Question: I have been struggling with Backbone the last few days in trying how to best approach dealing with some dynamic elements added by a user and sync those successfully with the database. I have one model and one view.
The model created is fairly straightforward, it represents a product(t-shirt) in a database and has the attributes: id, price, size, brand, colors.
The problem I am faced with is the colors attribute. The colors cannot be pre-populated by design (unfortunate as it may be) to allow for the user to enter any custom color and name it as freely as they want. In addition to the name, the user has to specify if the color is available. Clicking the Add Text button/link will have an input field and dropdown appended to the div below.
: What is the best way to add these multiple color properties as ONE attribute of the model?
I need to have all the colors/availability values as one property when it attempts to insert or update itself with the API as the colors property and goes into one row in the db (mysql). I believe the backend programmer has this row configured as a type of TEXT.
e.g.
'''
{"colors": [{"blue":true},{"orange":false},{"white":false}]}
'''
My thinking is that I need to obviously have some sort of nested JSON within the model but I can't figure out how to write this properly. Any help or something to point me in the right direction would be much appreciated.

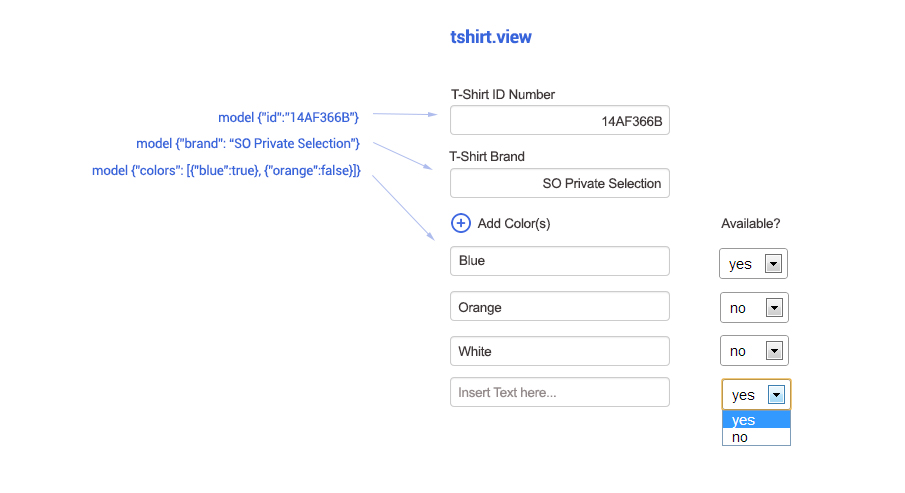
Answer: Ok, this solution involves jQuery maybe a bit too much, but should work fine. Basically, listen to both changes of your color textboxes and select:
'''
events: {
'change .colorText': 'setColor',
'change .colorSelect': 'setColor'
},
setColor: function() {
// here make your 'color' attribute's array
var colors = [];
this.$('.colorText').each(function() {
var val, color;
// adapt the next to navigate to the corresponding select...
(val = $(this).val()) && (((color = {})[val] = $(this).next().val()) || 1) && colors.push(color);
});
this.model.set('colors', colors);
}
'''